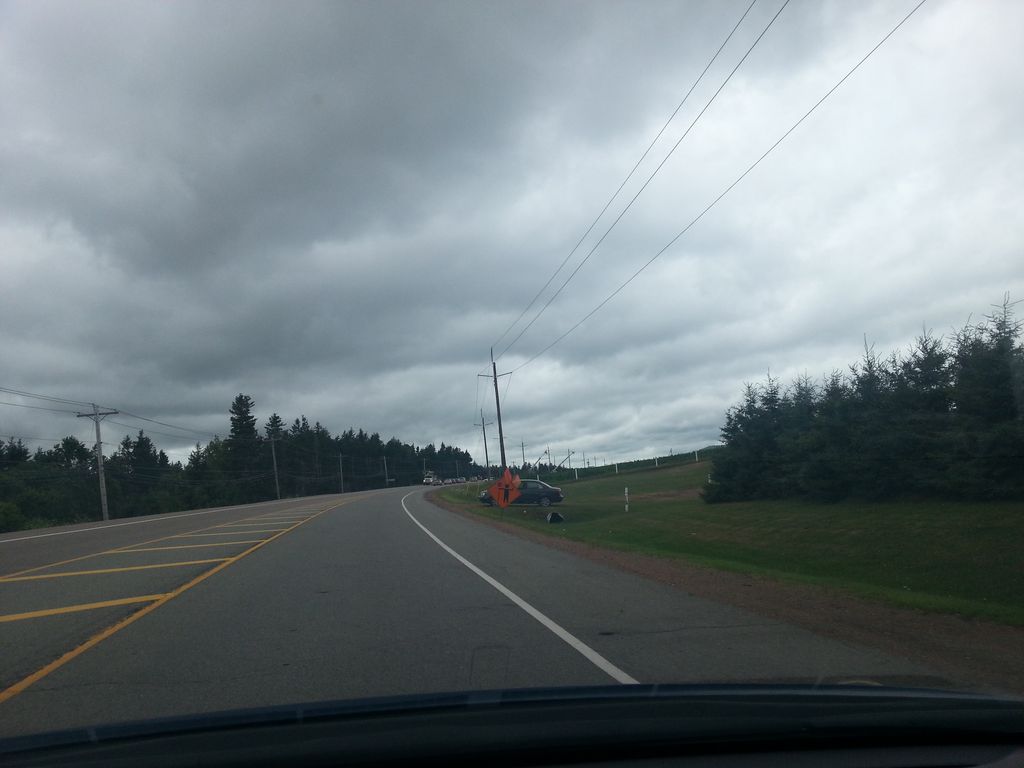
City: charlottetown